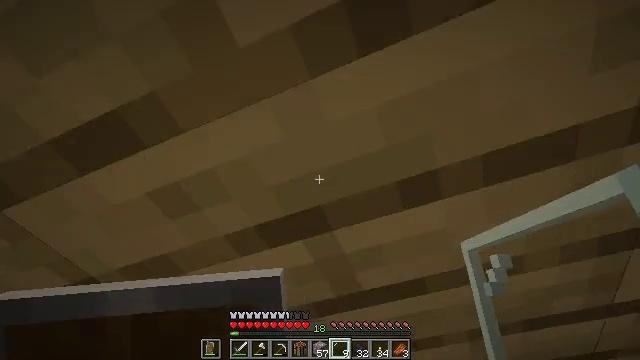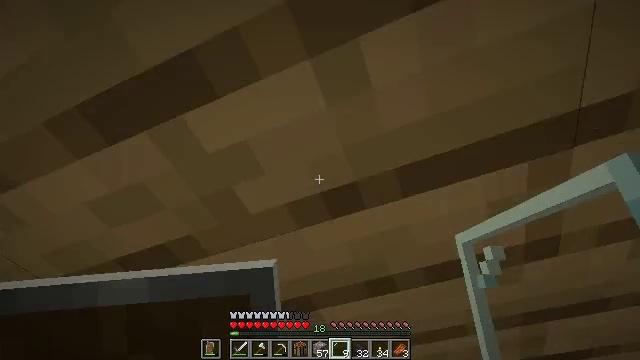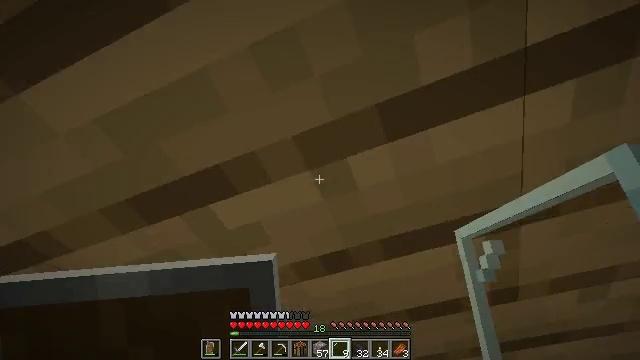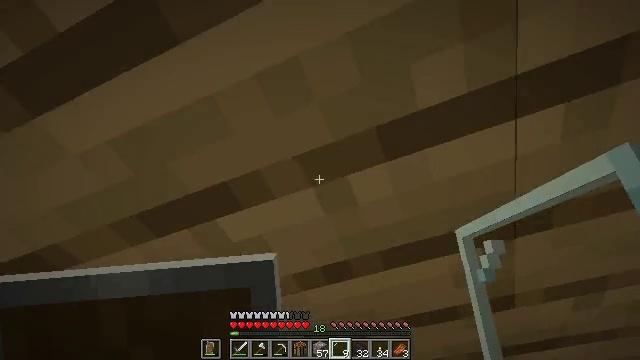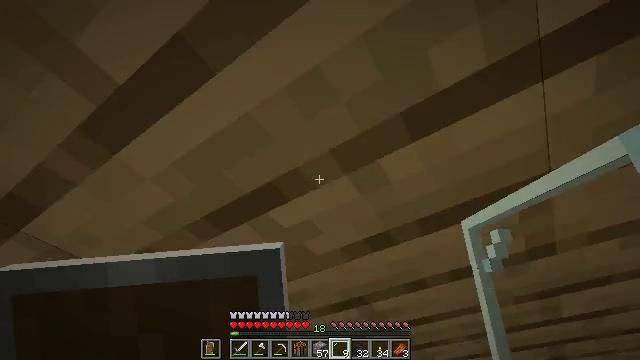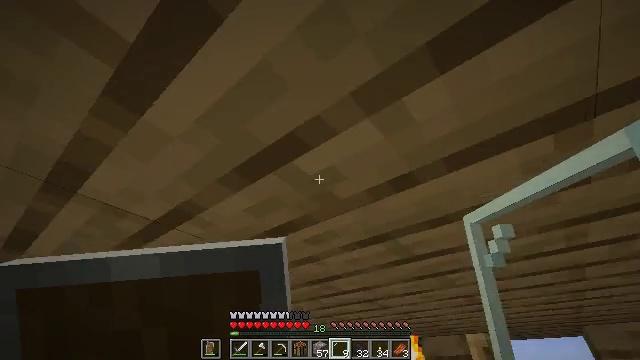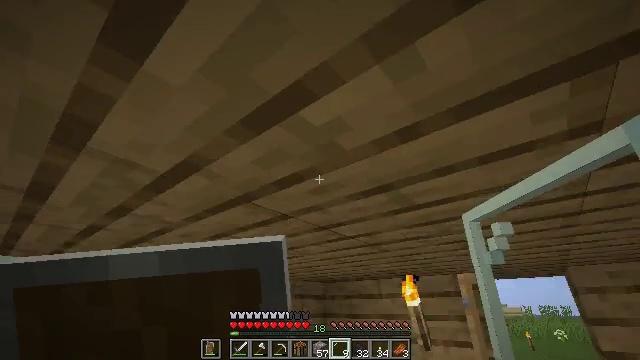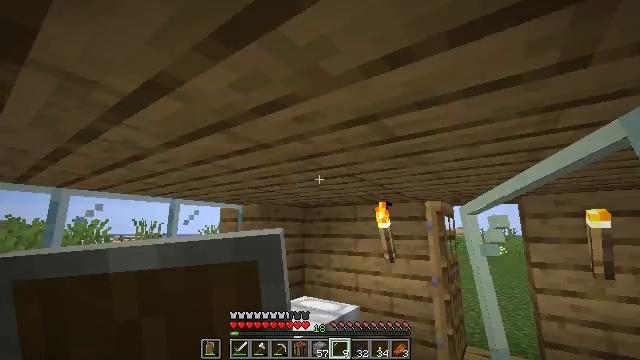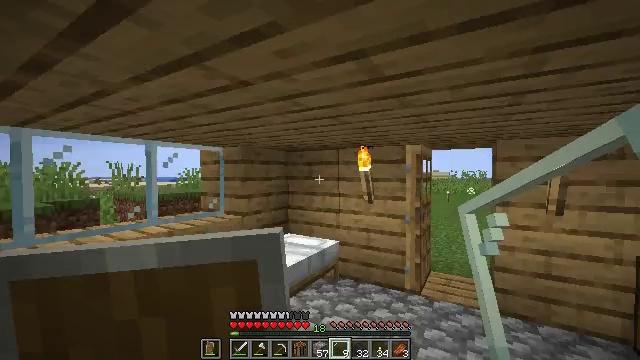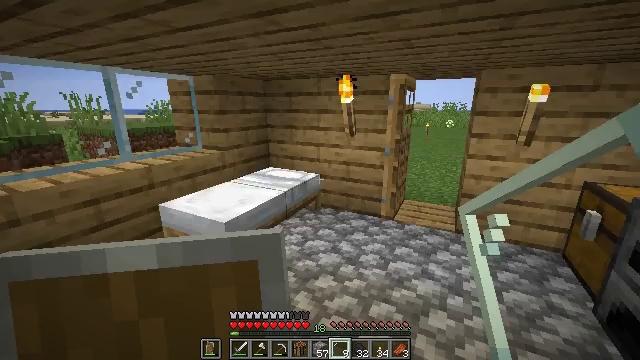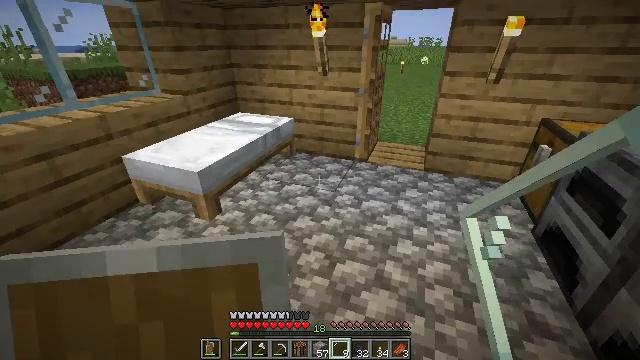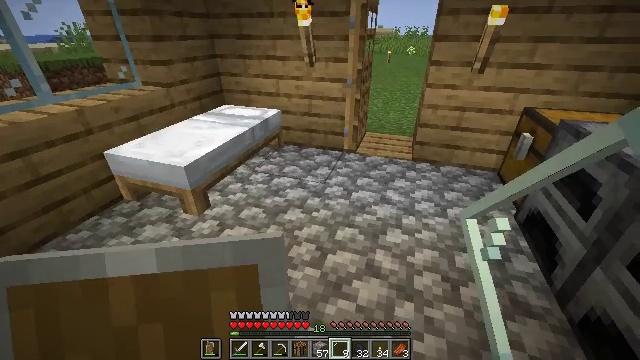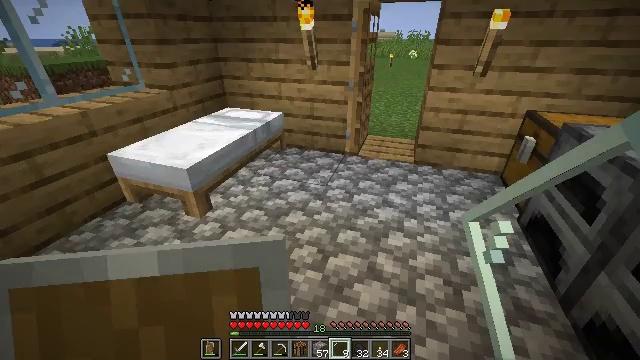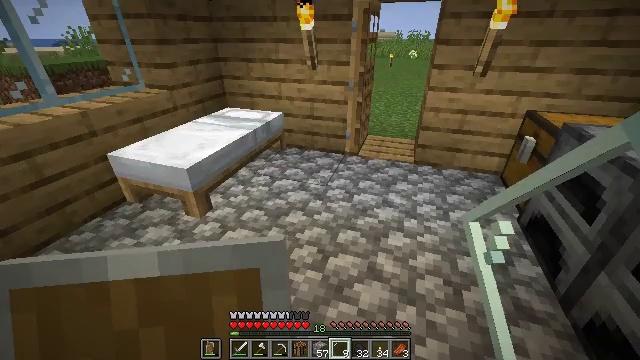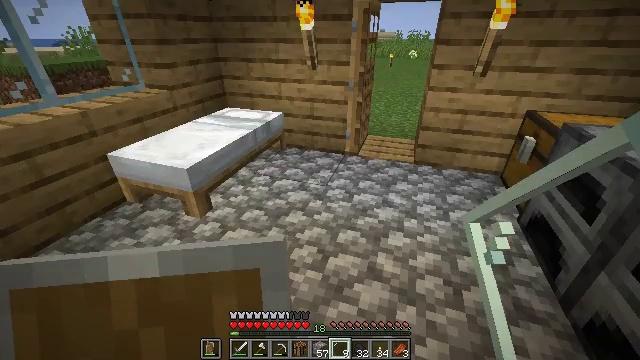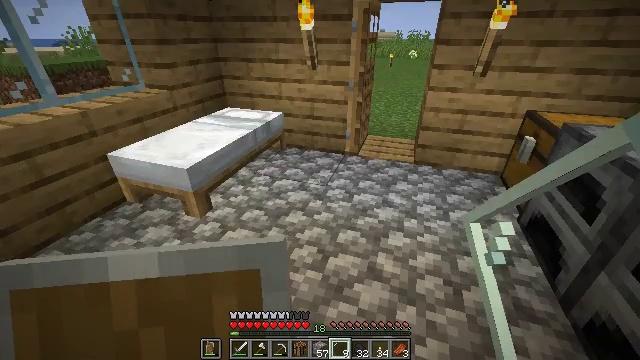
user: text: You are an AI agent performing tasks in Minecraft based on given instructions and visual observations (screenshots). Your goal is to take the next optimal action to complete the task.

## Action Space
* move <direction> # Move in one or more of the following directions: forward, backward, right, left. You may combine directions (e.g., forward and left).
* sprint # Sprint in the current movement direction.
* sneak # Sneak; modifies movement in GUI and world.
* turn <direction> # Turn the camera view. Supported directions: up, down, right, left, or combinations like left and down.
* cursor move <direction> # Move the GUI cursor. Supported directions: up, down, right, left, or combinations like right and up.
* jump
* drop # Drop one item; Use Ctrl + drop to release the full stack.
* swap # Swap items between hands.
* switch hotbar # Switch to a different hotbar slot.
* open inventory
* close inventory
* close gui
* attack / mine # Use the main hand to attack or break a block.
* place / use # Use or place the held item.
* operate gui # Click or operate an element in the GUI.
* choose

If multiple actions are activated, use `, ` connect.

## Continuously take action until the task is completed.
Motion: motion action
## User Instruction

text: Remove an azure bluet from the inventory.
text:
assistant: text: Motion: move back
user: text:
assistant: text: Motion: no_op
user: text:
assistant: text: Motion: no_op
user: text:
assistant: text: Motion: turn left and down
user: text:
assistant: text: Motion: turn left and down
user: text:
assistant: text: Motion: turn down
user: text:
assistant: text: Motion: turn right and down
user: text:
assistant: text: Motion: turn right and down
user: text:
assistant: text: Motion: turn right and down
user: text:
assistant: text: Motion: turn right and down
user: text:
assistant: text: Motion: turn right and down
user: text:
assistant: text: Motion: no_op
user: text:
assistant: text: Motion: no_op
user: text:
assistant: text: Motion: no_op
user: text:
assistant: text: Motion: no_op
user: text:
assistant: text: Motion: turn left and up
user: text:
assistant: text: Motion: turn right and up
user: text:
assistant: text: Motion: turn right and up
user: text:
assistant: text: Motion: turn right
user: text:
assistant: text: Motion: no_op
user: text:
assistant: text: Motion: no_op
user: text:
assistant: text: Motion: no_op
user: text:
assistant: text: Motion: no_op
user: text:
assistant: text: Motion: no_op
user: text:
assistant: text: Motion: no_op
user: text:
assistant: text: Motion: turn left
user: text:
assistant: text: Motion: turn left and down
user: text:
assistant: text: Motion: turn left and down
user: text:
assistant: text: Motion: turn left
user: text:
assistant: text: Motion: move forward